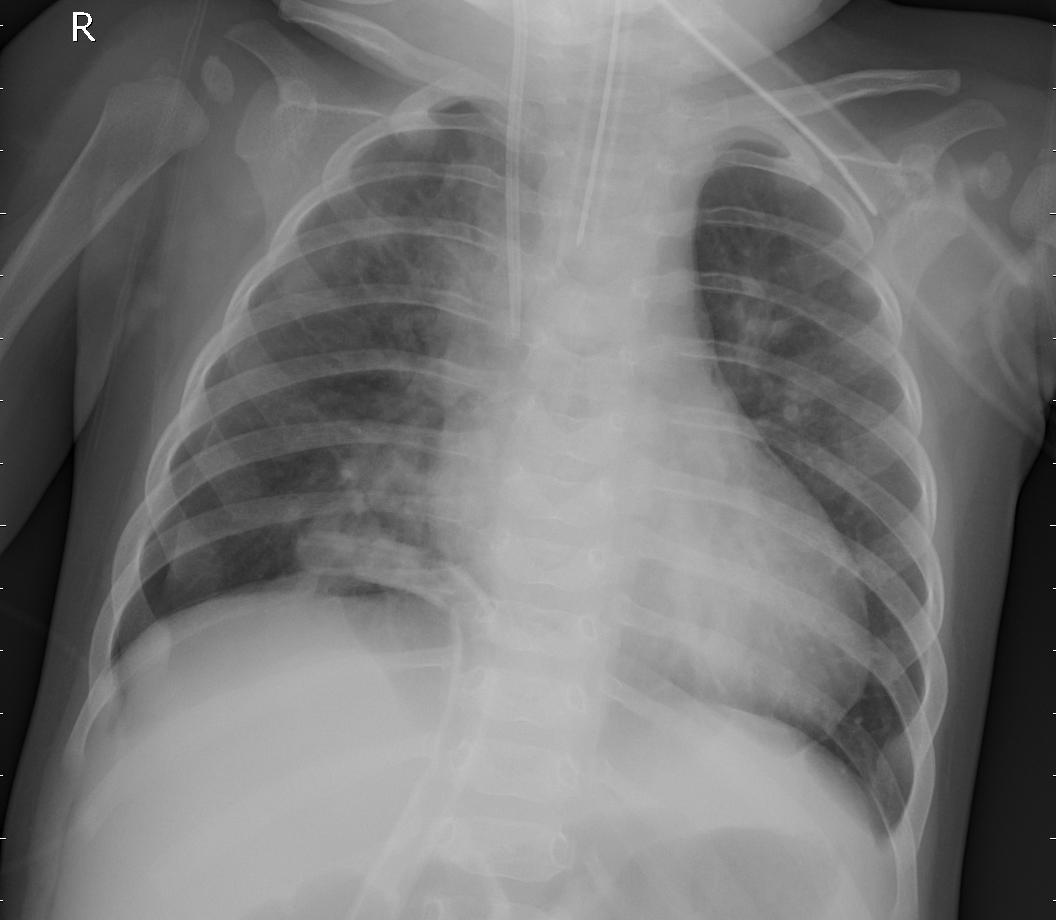
Diagnosis: PNEUMONIA